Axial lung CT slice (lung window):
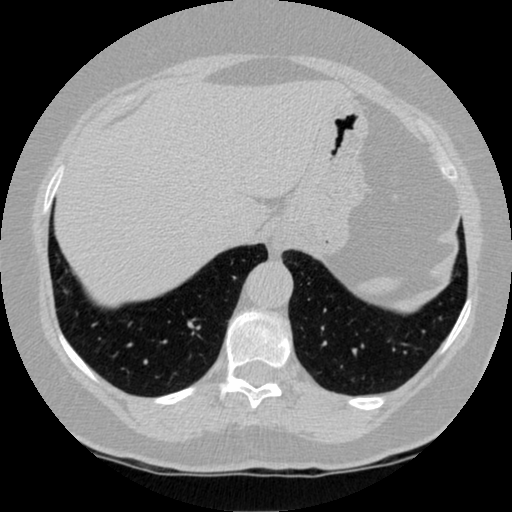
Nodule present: no